Field crop: tomato
Growth stage: 1
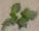
Species: solanum